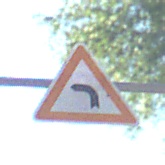
Verkehrszeichen: KurveLinks
Umgebung: Outdoor, Nature
Tageszeit: MorningAfternoon
Wetter: Clear
Licht: Natural
Jahreszeit: NotSpecified
Kontrast: HighContrast